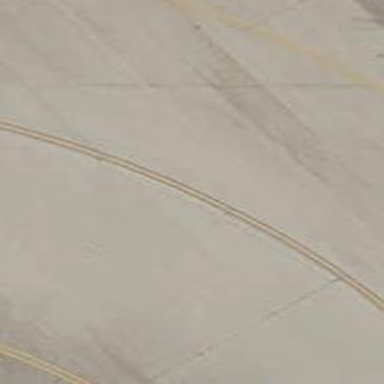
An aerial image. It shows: View of taxiway at the airport.